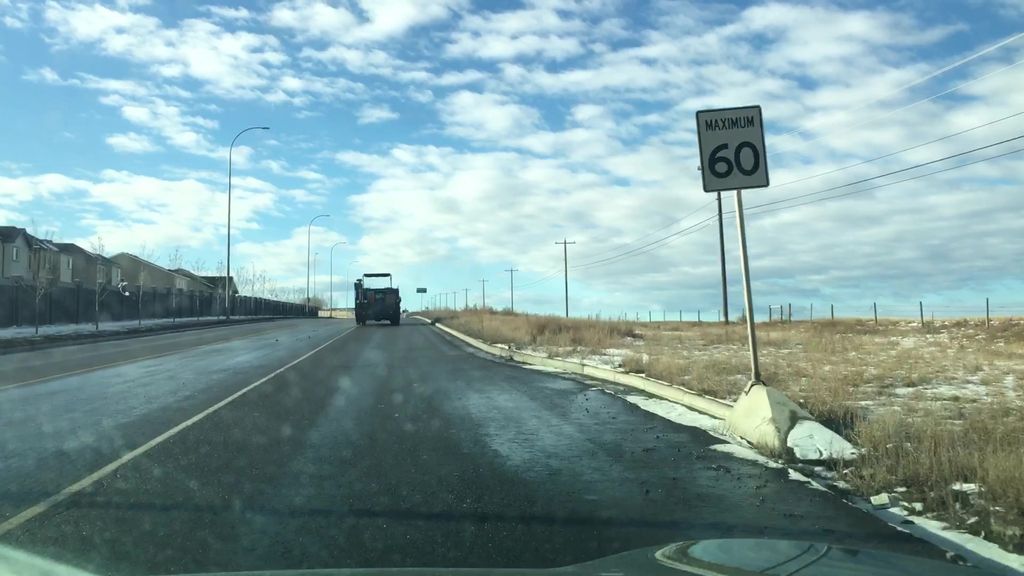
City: calgary